Question: im using the Ruby money gem to display currency in my app. I need to add the currency and the decimal sperately like this :
'''
<p class="pricing-rate"><sup>$</sup> <%= package.price %> <span>.00</span></p>
'''
So it will look like the image I attached. How can I do this?

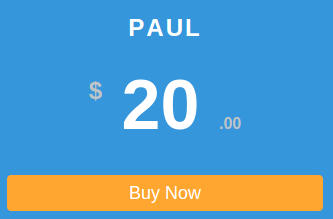
Answer: The easiest way would be to convert it to string and split on '.'
'''
<% price = package.price.to_s.split('.') %>
<p class="pricing-rate"><sup>$</sup> <%= price[0] %> <span>.<%= price[1] %></span></p>
'''